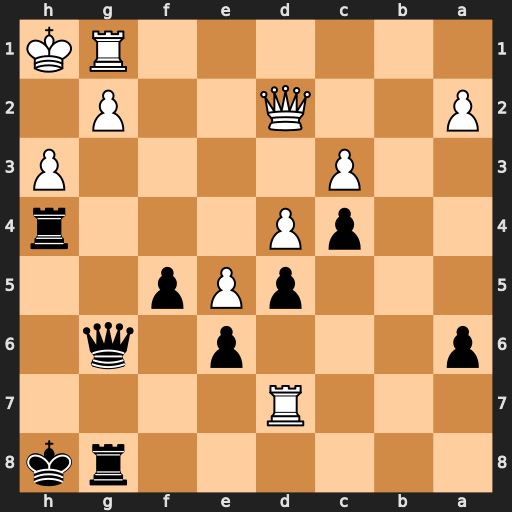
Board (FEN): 6rk/3R4/p3p1q1/3pPp2/2pP3r/2P4P/P2Q2P1/6RK
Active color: b
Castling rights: -
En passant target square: -
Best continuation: Rxh3+ gxh3 Qxg1#